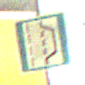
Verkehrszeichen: NothalteUndPannenbucht
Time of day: NotSpecified
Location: Indoor (Special)
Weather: NotSpecified
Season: NotSpecified
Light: Artificial